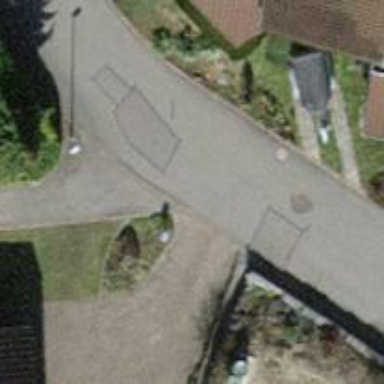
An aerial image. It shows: Living street.